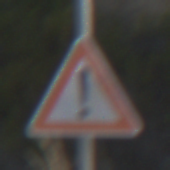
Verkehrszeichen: Gefahrenstelle
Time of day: MorningAfternoon
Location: Outdoor (Nature)
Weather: Clear
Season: NotSpecified
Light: Natural